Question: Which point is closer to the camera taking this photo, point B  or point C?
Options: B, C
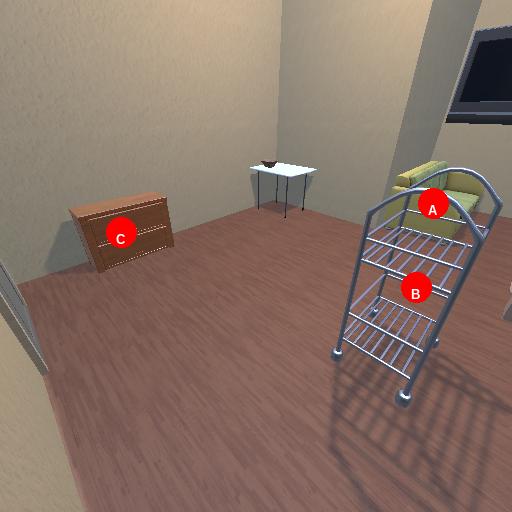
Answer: B